Field crop: maize
Growth stage: 2
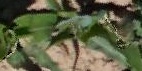
Species: maize